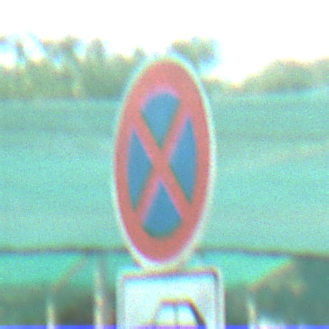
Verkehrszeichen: AbsolutesHalteverbot
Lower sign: MehrspurigeFahrzeugeFrei1
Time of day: MorningAfternoon
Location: Roofed (Special)
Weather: PartlyCloudy
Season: NotSpecified
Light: Natural